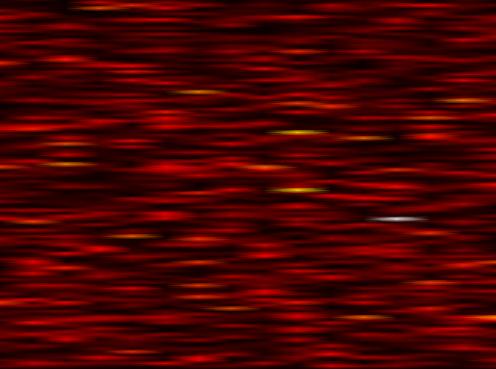
Label: OFDM